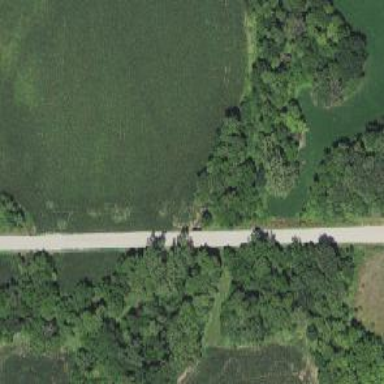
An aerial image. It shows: Unclassified road with bridge.